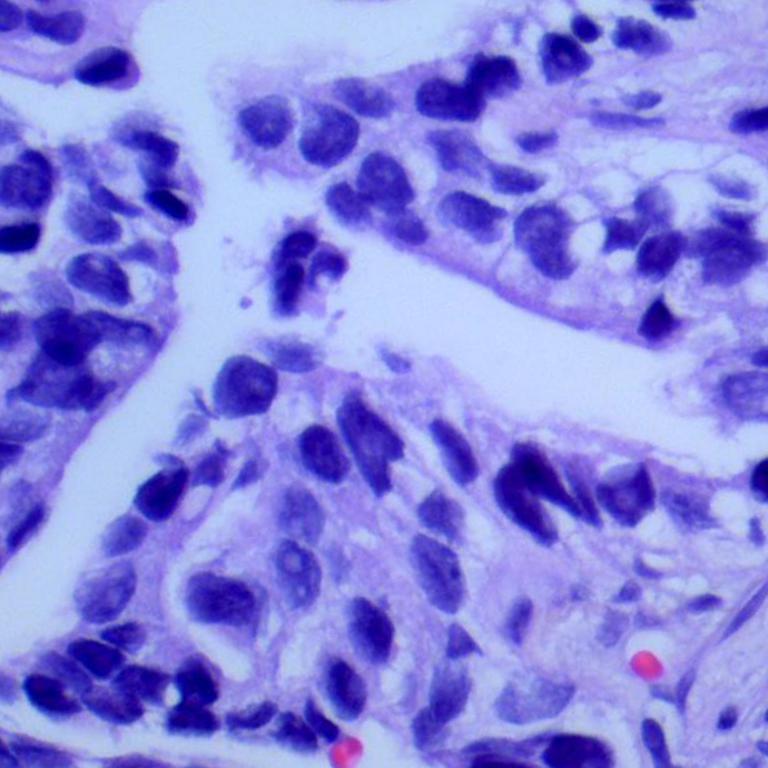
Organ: lung
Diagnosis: adenocarcinomas